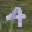
Label: 4